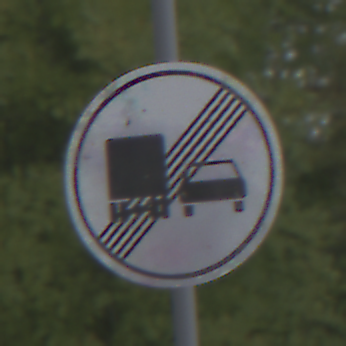
Verkehrszeichen: EndeUeberholverbotKraftfahrzeuge
Umgebung: Outdoor, Suburban
Tageszeit: Midday
Wetter: Overcast
Licht: Natural
Jahreszeit: NotSpecified
Kontrast: LowContrast